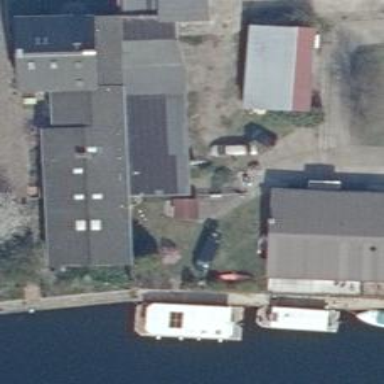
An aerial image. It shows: Veterinary facility.